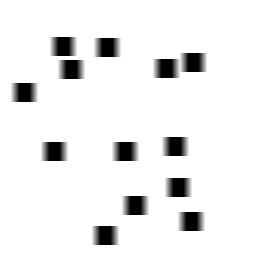
Squares: 13
Triangles: 0
Stars: 0
Total shapes: 13